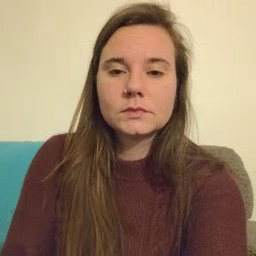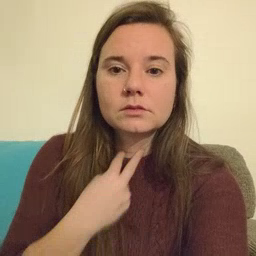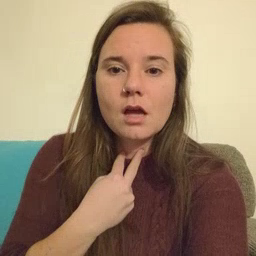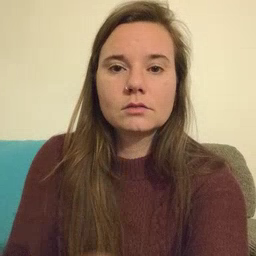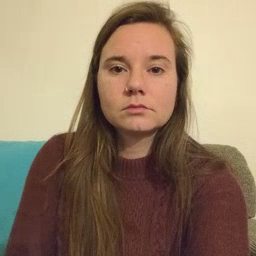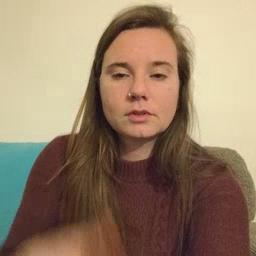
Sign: stuck